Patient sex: M
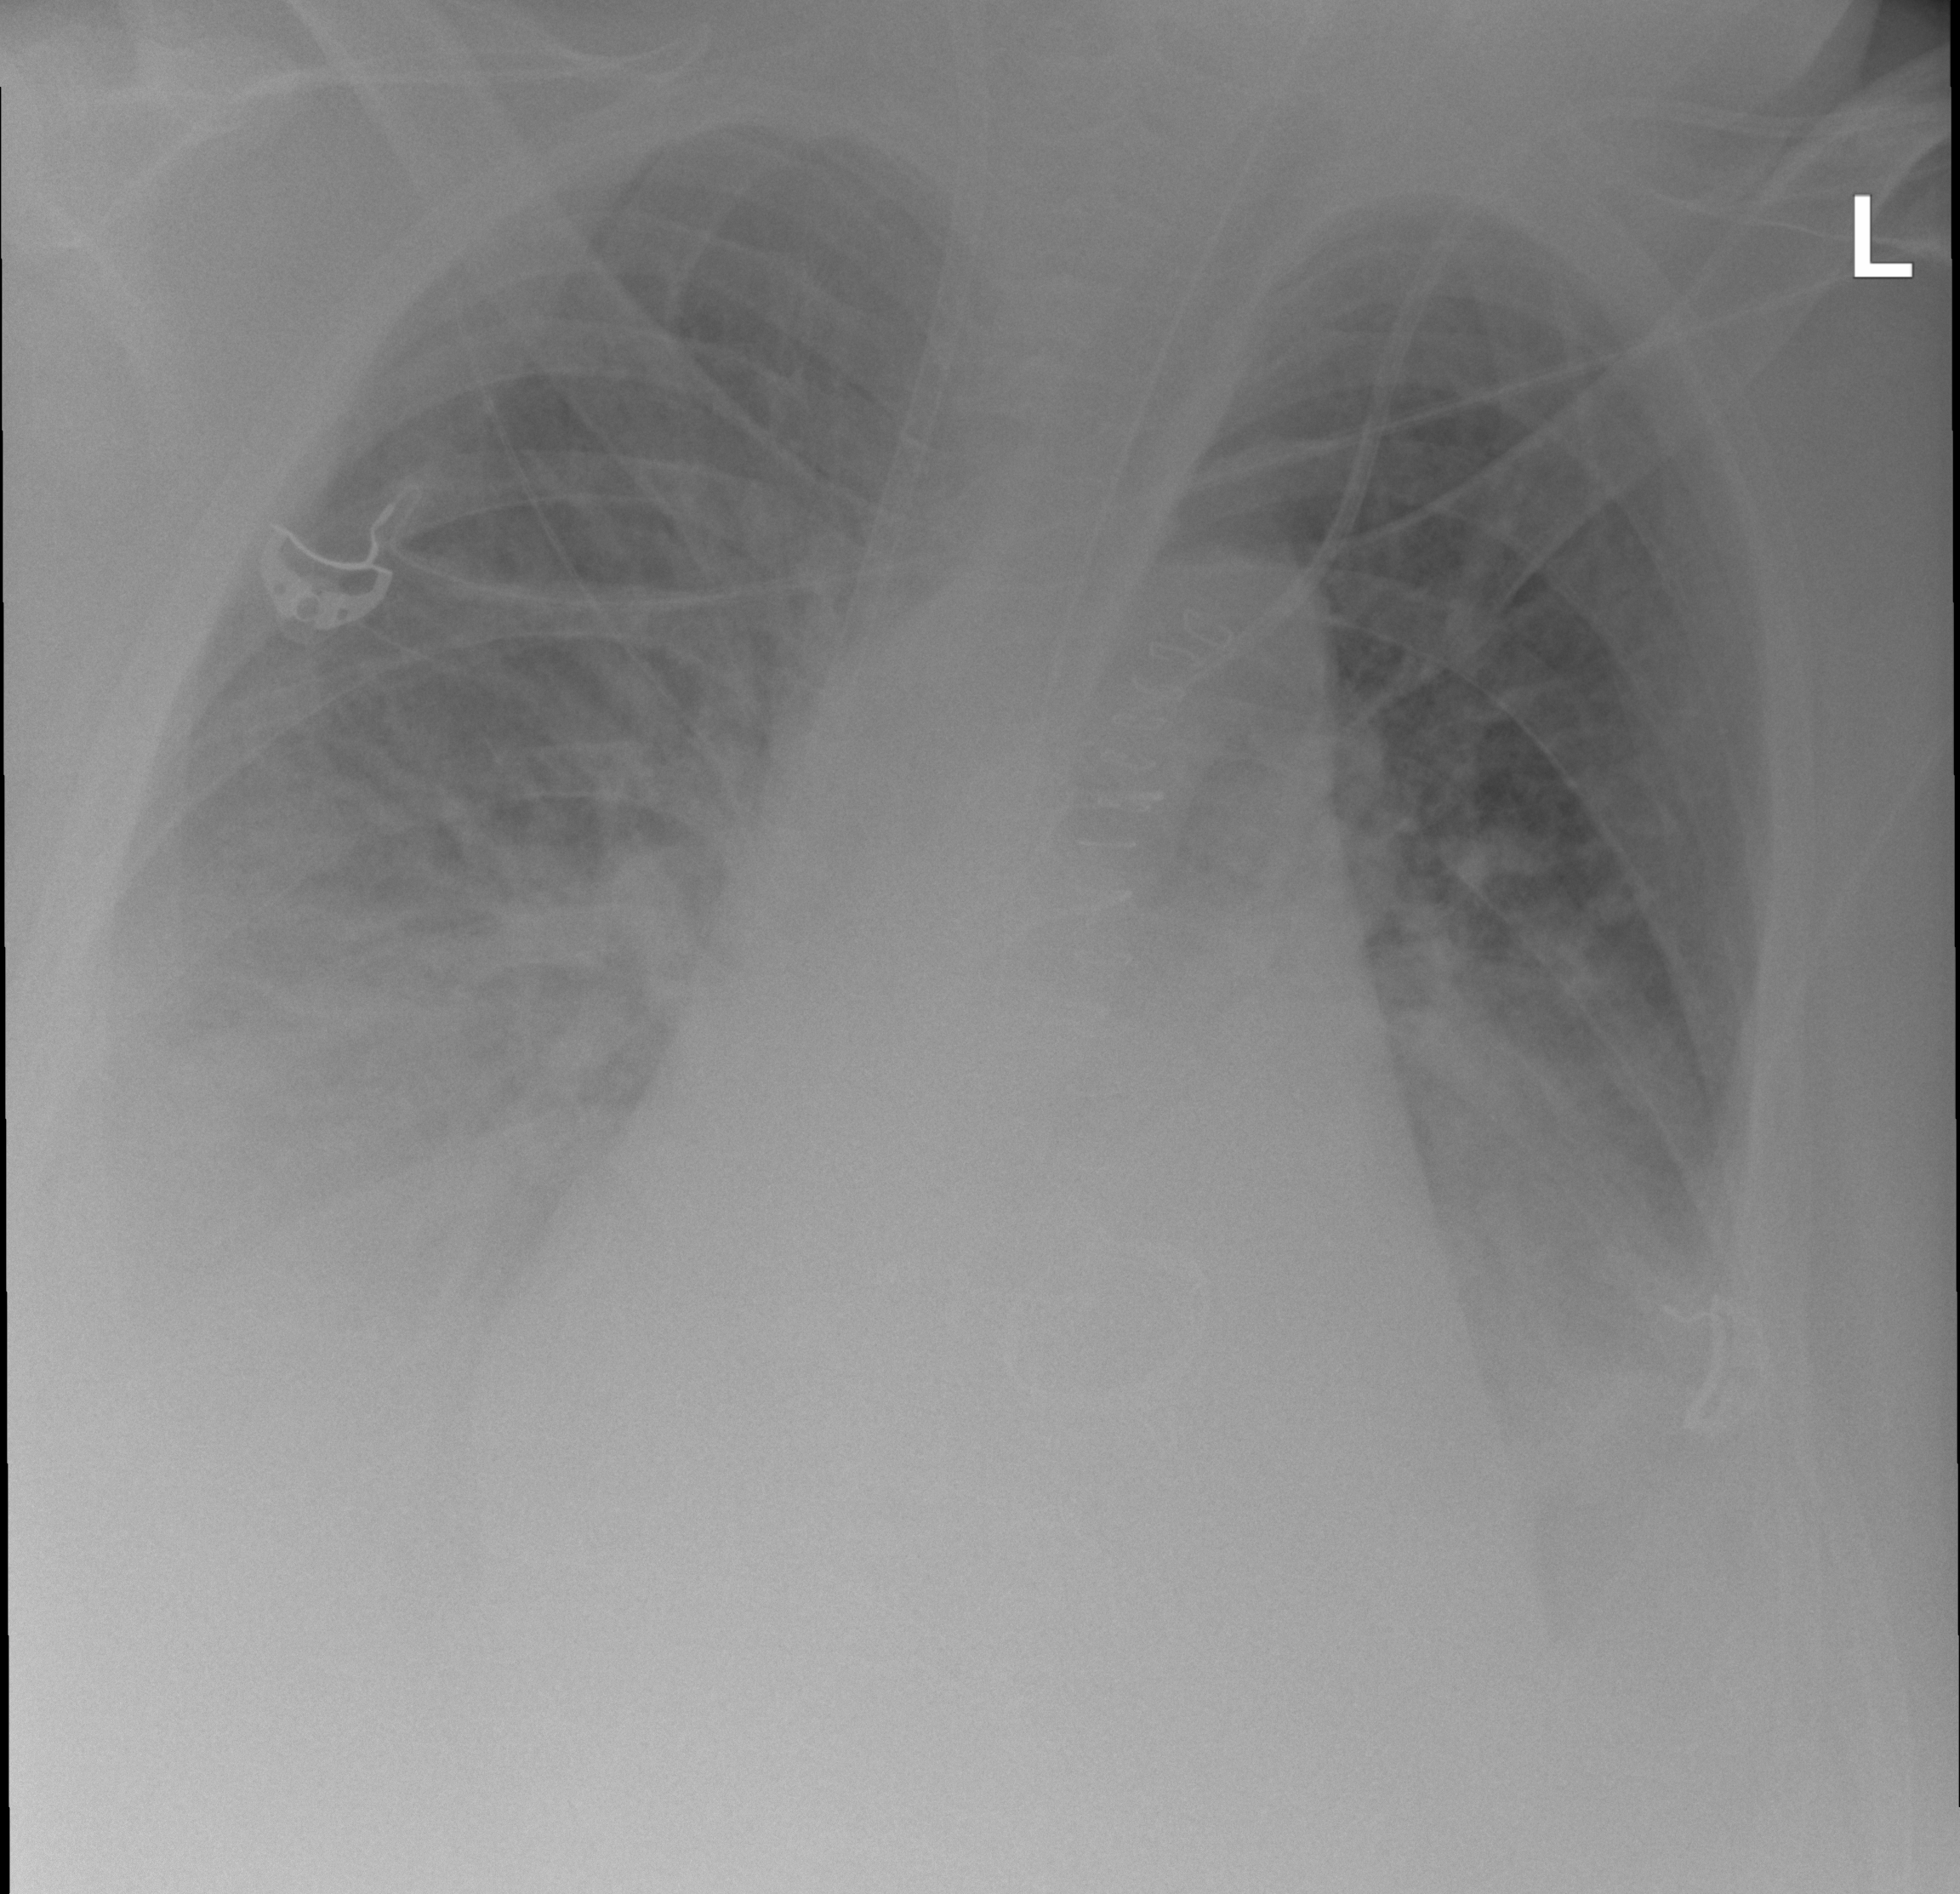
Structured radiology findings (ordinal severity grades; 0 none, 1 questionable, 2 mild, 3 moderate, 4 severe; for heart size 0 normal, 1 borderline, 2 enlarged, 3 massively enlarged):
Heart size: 3
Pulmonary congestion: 3
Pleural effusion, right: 3
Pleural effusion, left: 3
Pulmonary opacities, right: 2
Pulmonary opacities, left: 2
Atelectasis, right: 2
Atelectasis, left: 2